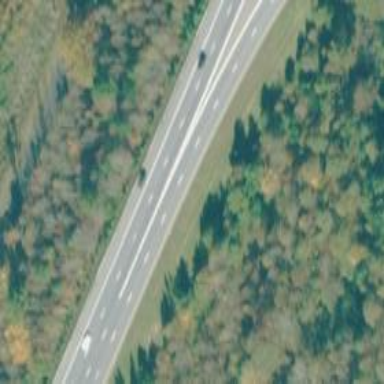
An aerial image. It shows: Asphalt motorway link.